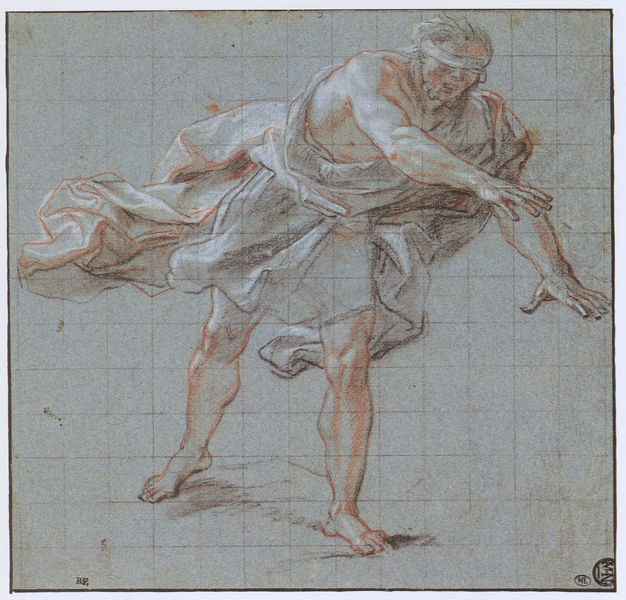
Titel: Der Irrtum
Künstler: Antoine Coypel
Institution: Paris, Musée du Louvre, Graphische Sammlung
Schlagwörter: kampf, mann, nackt, weiß, bewegung, haar, kariert, kreide, schwarz, skizze, zeichnung, rot, tuch, arme, augen, band, falten, hände, wind, gehen, gewand, gebeugt, schulter, beine, füße, papier, studie, sturm, kraft, oberkörper, umriss, karos, barfuss, blind, blinder, suchen, koloriert, stempel, tasten, entwurf, kopie, geblendet, ausgestreckt, hüfte, siegel, verbunden, grieche, rötel, vorwärts, raster, barfüssig, augenbinde, suche, gitternetz, wehend, unsicher, menn, quadratur, wanken, tastend, rasterzeichnung